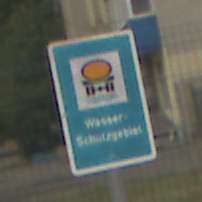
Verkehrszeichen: Wasserschutzgebiet
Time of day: MorningAfternoon
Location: Outdoor (Suburban)
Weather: PartlyCloudy
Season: NotSpecified
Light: Natural